Field crop: maize
Growth stage: 2
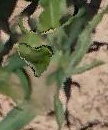
Species: maize